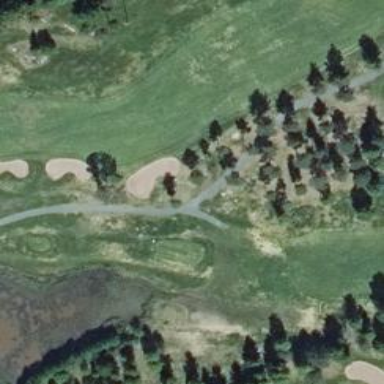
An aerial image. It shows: Service road used as golf cart path.